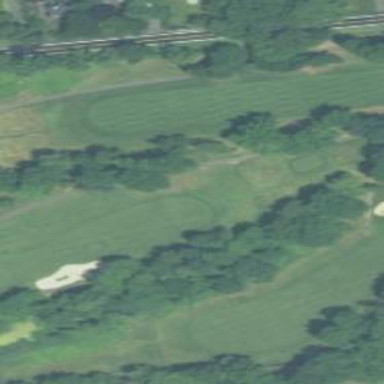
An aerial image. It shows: Area of rough grass used for golf.